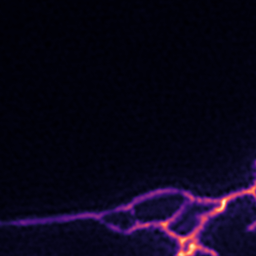
Label: Super-resolution ER image